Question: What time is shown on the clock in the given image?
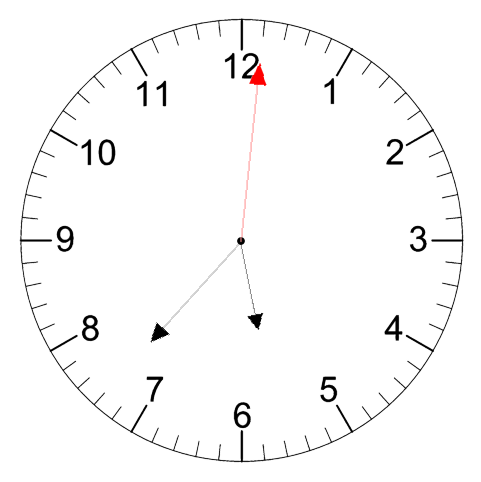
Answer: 05:37:01